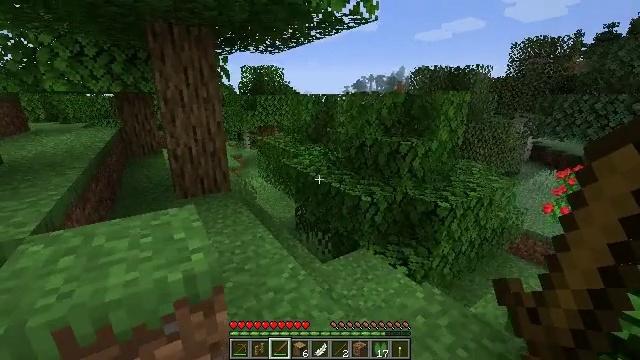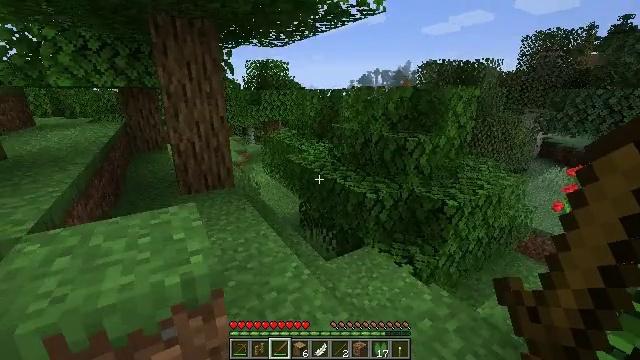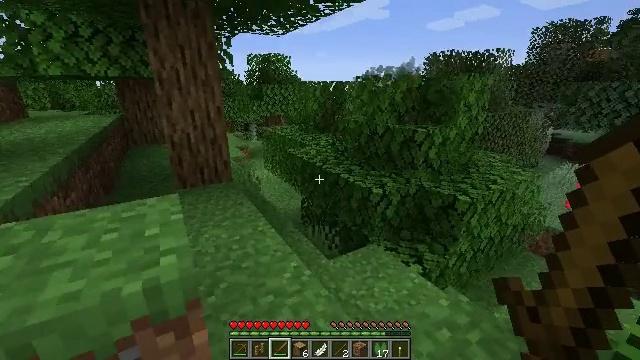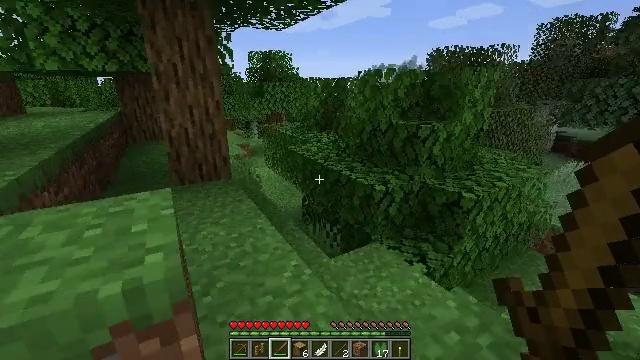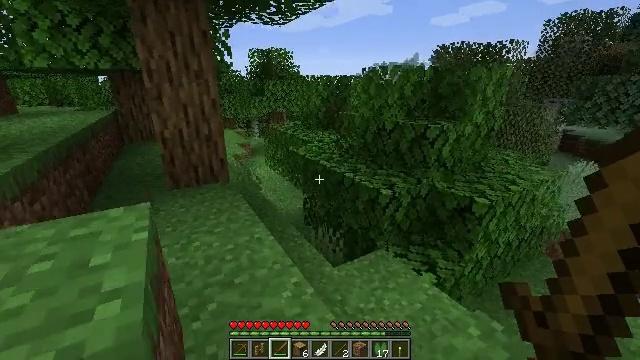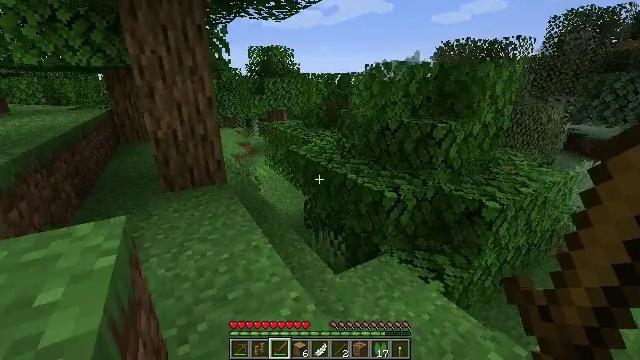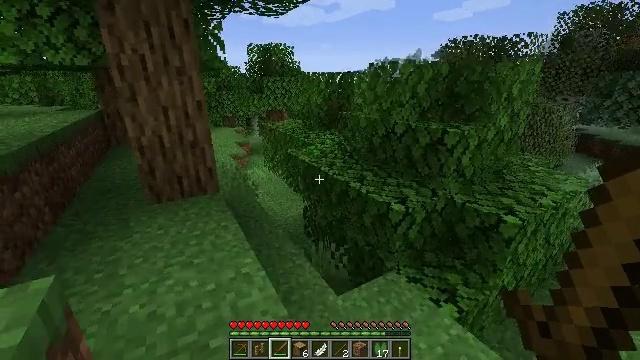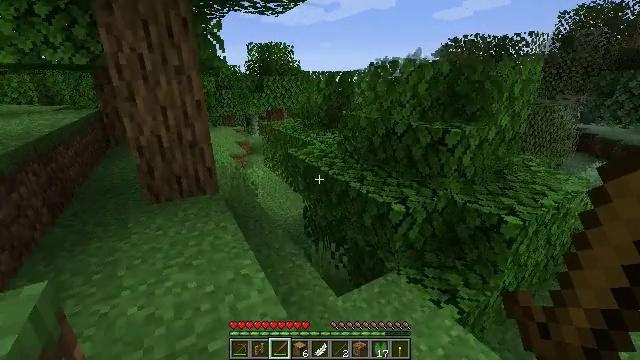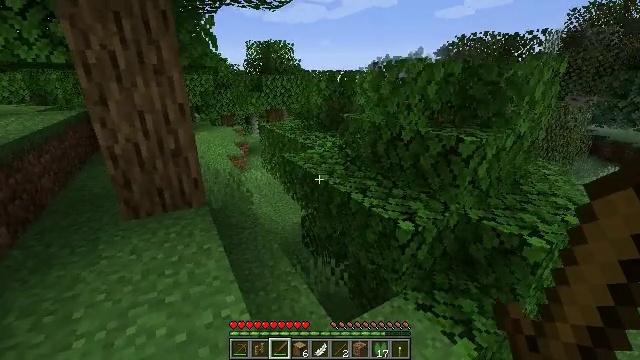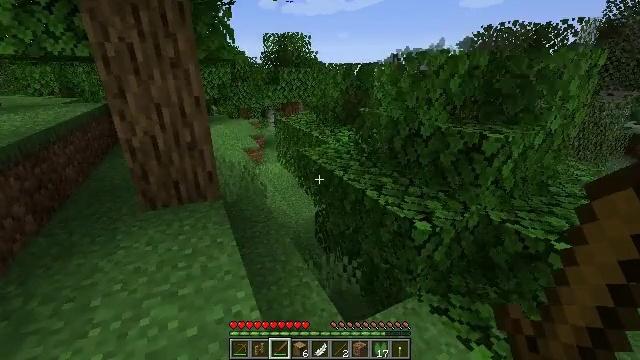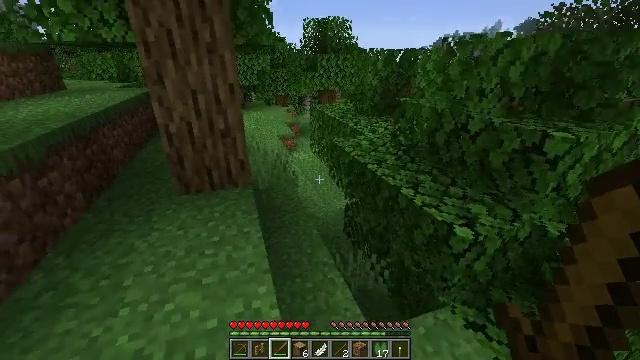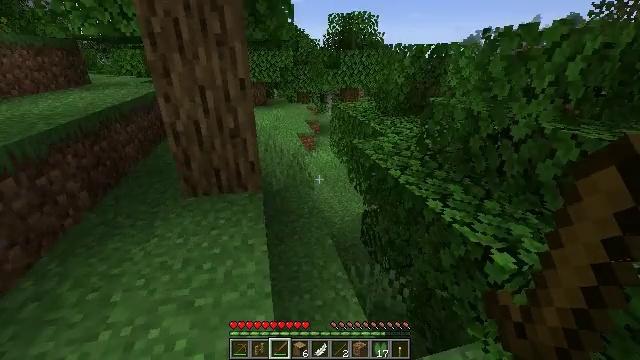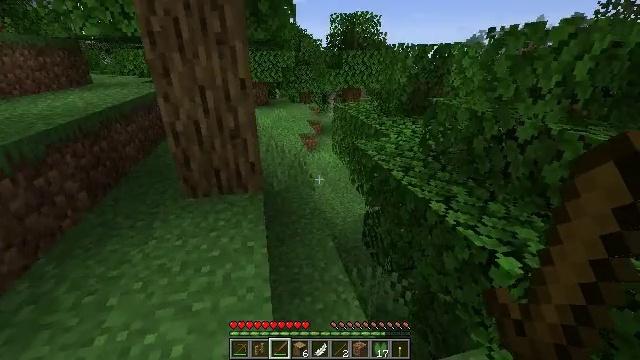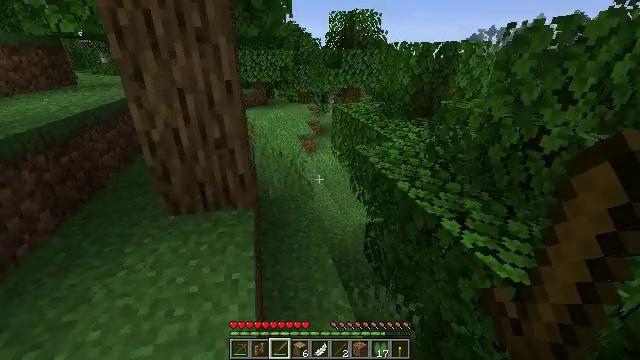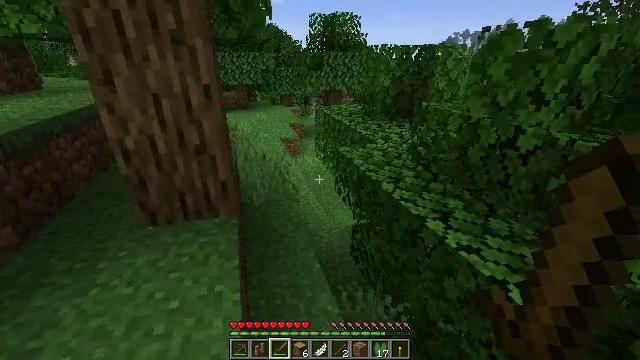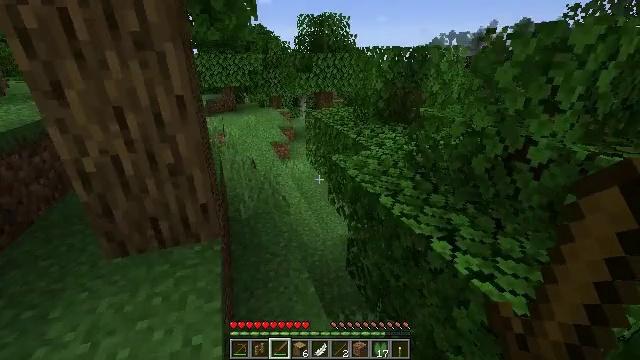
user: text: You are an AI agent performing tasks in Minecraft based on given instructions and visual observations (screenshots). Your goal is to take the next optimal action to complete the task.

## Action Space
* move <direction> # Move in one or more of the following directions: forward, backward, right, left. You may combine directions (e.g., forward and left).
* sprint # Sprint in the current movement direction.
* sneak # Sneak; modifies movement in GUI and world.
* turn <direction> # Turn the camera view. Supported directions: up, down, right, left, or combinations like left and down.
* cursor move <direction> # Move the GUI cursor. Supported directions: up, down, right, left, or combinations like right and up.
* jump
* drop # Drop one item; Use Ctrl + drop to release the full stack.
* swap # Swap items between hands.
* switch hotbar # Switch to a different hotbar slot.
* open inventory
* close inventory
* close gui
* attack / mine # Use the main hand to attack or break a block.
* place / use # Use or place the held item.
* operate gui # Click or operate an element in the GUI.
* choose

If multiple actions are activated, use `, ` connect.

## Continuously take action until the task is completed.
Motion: motion action
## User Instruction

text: Collect sugar cane near water sources.
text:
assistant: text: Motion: move forward, turn left and down, jump
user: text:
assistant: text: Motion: move forward, jump
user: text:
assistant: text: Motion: move forward
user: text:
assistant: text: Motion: move forward
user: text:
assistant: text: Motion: move forward
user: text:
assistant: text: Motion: move forward
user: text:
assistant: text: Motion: move forward
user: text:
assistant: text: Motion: move forward
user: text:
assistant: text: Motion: move forward, turn left and down
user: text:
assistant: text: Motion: move forward, turn left and down
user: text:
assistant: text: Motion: move forward, turn left
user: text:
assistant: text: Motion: move forward
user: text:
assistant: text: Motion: move forward
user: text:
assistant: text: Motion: move forward, turn right
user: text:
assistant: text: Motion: move forward, turn right
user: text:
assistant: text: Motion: move forward
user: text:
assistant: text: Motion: move forward
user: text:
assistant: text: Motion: move forward
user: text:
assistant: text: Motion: move forward
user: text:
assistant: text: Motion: move forward
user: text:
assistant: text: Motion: move forward
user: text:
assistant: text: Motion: move forward
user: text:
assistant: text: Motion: move forward
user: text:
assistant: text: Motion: move forward, turn left
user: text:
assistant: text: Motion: move forward, turn left
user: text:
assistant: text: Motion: move forward, turn left
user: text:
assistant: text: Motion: move forward, turn left
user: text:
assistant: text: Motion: move forward
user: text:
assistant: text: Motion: move forward
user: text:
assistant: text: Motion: move forward